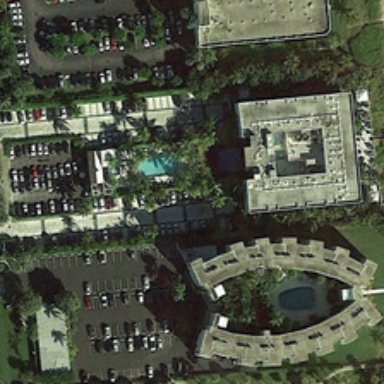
Several buildings and many green trees are in a resort with several parking lots .